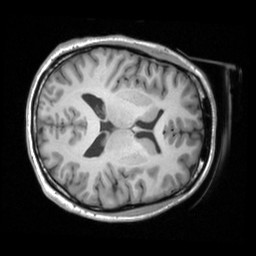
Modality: T1w
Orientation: axial
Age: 33
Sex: female
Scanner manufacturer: siemens
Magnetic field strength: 3 T
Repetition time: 1.9 s
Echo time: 0.00226 s